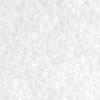
Label: no_change